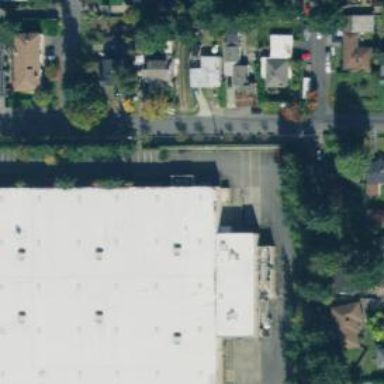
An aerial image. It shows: Retail building.